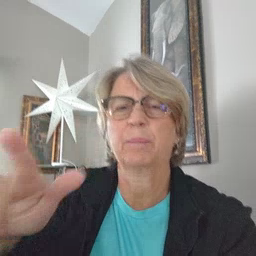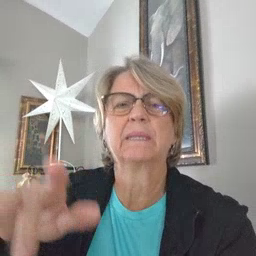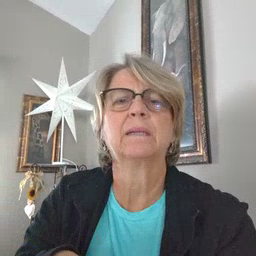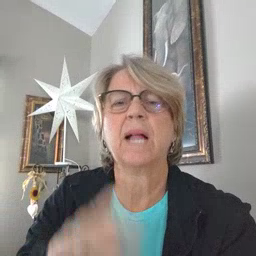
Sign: empty